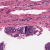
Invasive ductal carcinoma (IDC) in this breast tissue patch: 0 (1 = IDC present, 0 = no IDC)